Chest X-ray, PA view. Patient: 59 years old, sex M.
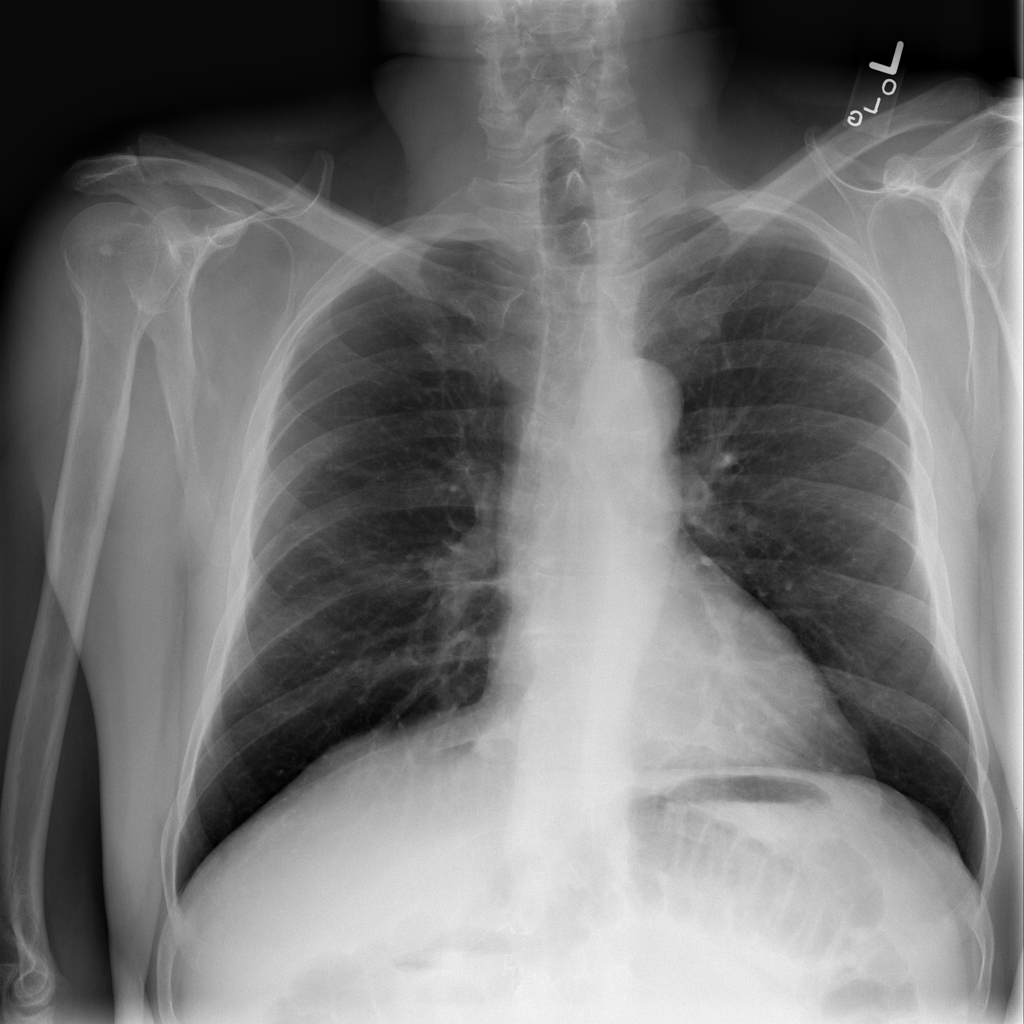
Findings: No Finding